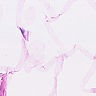
Metastatic tissue present: no